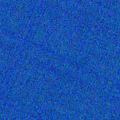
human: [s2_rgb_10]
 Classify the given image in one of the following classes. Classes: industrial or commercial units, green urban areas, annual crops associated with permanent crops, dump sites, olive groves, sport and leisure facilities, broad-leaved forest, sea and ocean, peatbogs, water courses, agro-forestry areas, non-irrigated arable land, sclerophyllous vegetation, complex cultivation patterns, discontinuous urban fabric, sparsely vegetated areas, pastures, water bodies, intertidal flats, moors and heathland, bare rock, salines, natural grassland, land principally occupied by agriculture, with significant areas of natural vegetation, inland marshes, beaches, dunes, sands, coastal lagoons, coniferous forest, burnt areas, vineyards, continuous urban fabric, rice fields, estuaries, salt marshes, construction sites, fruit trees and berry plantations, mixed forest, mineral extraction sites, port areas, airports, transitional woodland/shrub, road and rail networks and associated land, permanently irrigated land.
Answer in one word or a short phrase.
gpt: sea and ocean